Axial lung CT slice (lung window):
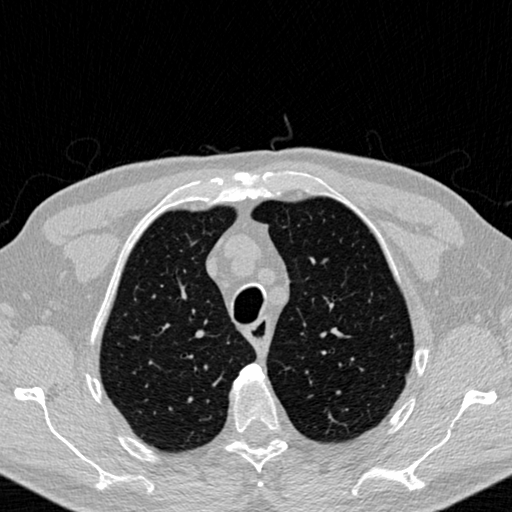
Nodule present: no